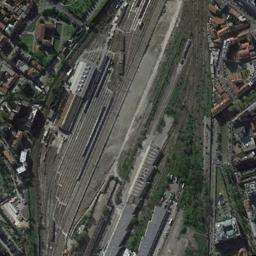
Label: railway_station